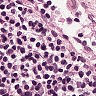
Metastatic tissue present: no